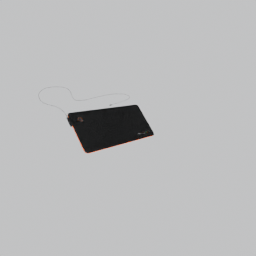
Label: electronics